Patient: sex M, age 44
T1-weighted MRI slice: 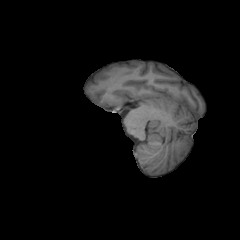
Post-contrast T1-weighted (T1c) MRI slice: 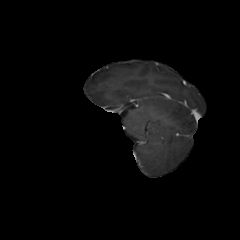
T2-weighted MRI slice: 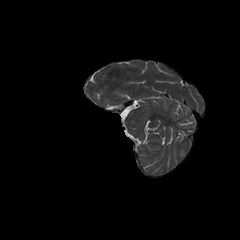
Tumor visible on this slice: no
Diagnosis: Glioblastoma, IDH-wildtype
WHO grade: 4